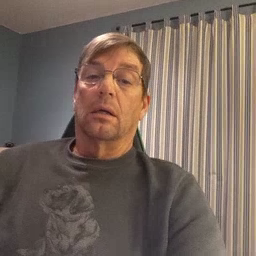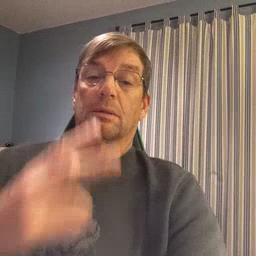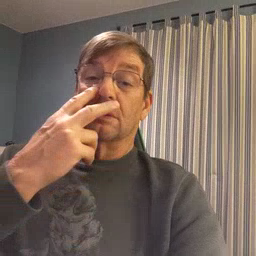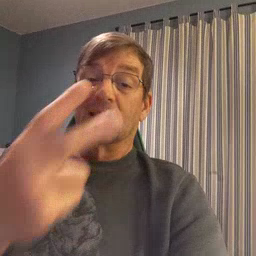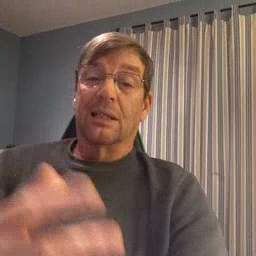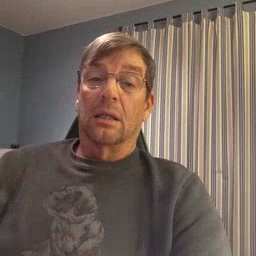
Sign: see